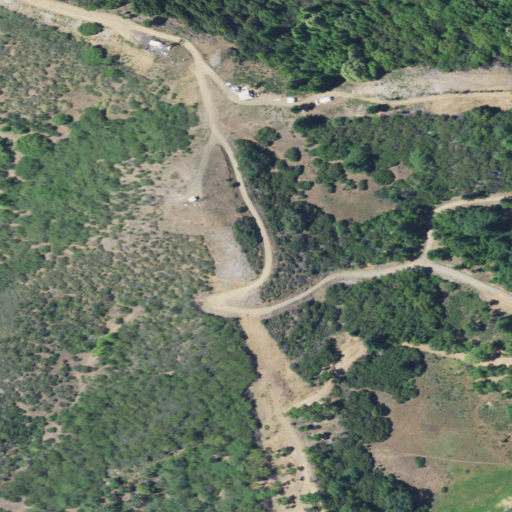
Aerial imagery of mountain in California named Cleland Mountain containing shrub, evergreen forest, open development, mixed forest, grassland, and low intensity development